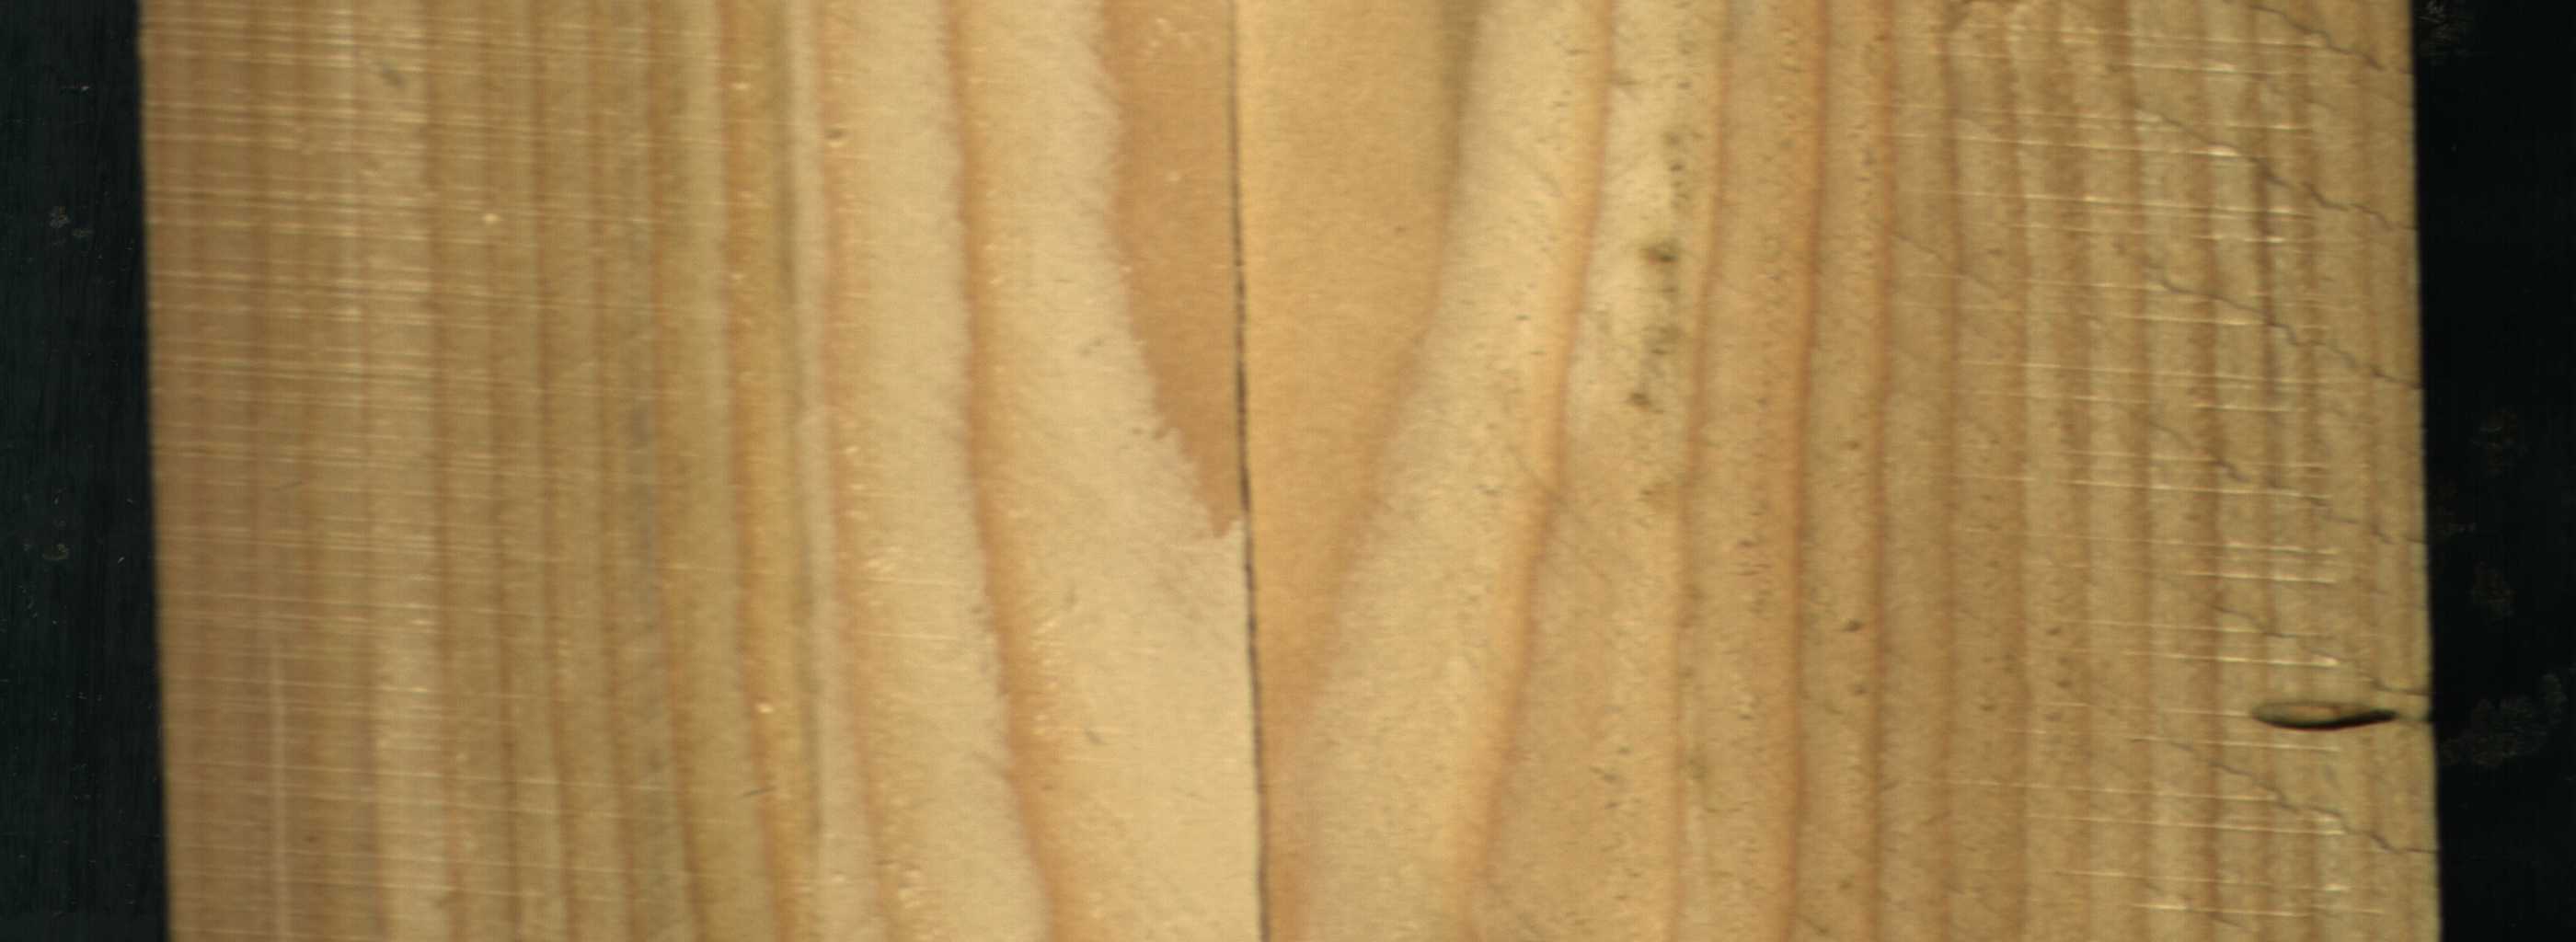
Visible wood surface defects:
Crack
Dead_Knot